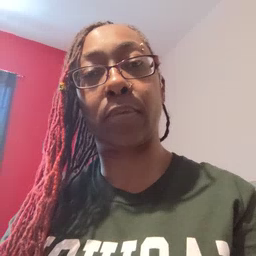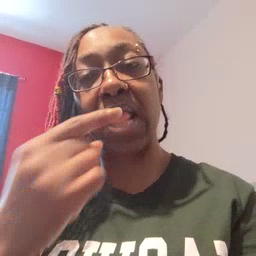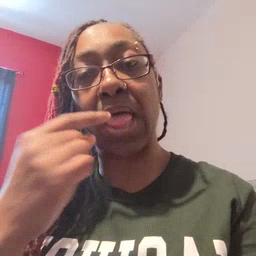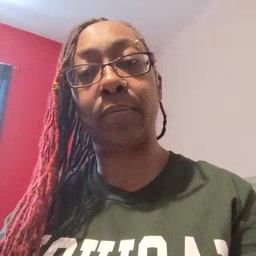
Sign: tongue